Interaction volume radius: 5 \u00c5
Interaction volume height: 10 \u00c5
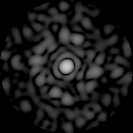
Disorder parameter: 0.8287